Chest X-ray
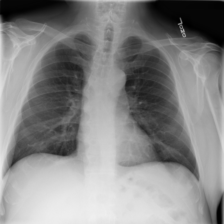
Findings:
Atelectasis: negative
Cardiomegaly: negative
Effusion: negative
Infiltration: negative
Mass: negative
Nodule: negative
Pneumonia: negative
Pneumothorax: negative
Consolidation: negative
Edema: negative
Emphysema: negative
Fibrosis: negative
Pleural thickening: negative
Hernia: negative